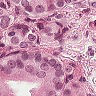
Metastatic tissue present: yes